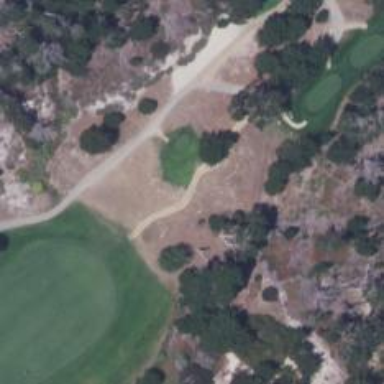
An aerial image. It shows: Footway that resembles golf path.